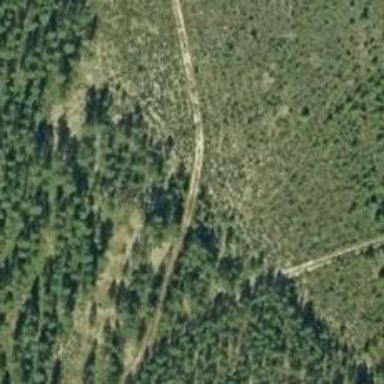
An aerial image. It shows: Track road.